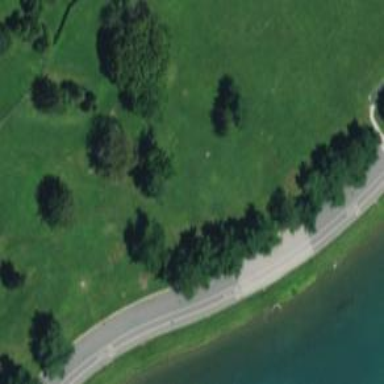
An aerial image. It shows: Disc golf hole.